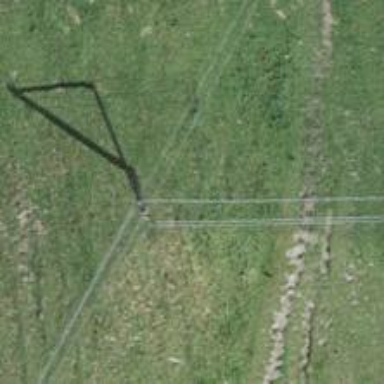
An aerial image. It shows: Utility pole in the area.